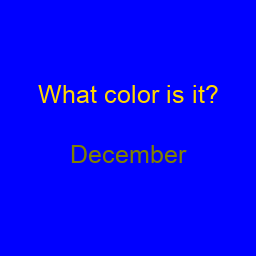
Color: olive
Background color: blue
Question text color: gold